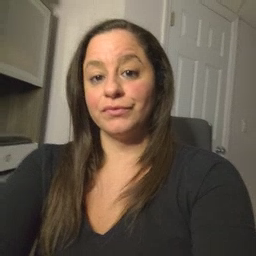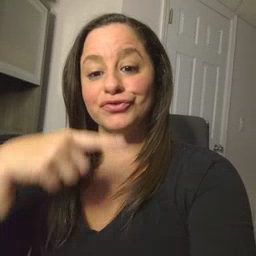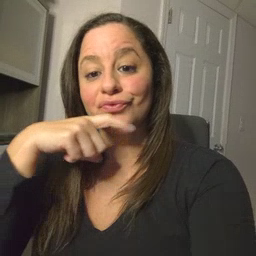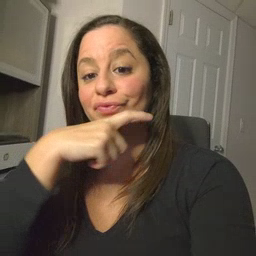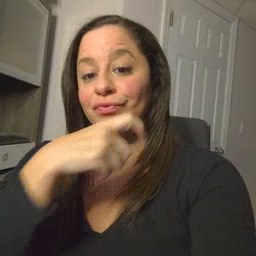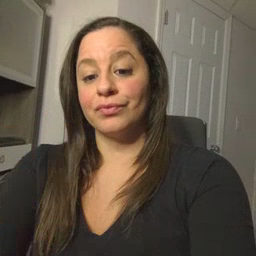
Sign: cereal